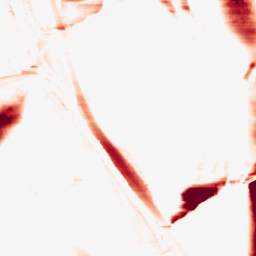
Category: morphological
Decomposition family: morphological_rect
Decomposition parameters: operation: opening
width: 50
height: 3
Upsampling method: linear_exact
Upsampling parameters: scale: 8
Upsampling scale: 8